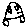
Label: car